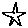
Label: star